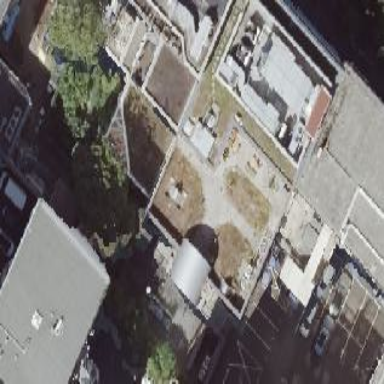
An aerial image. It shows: Part of the building is designated for commercial use.